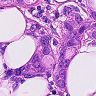
Metastatic tissue present: yes